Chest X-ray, AP view. Patient: 53 years old, sex M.
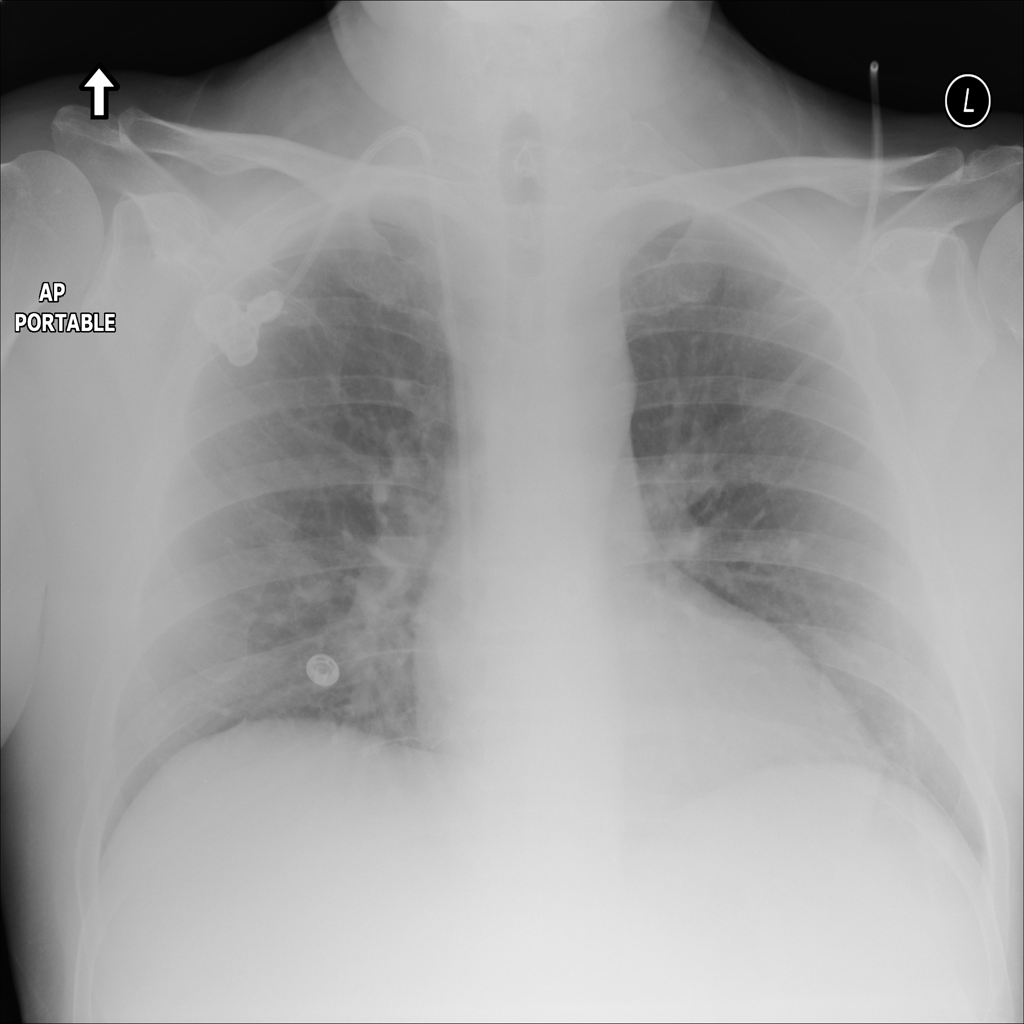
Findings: Cardiomegaly